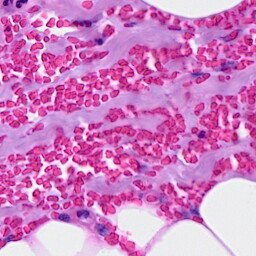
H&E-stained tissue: Breast